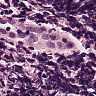
Metastatic tissue present: no